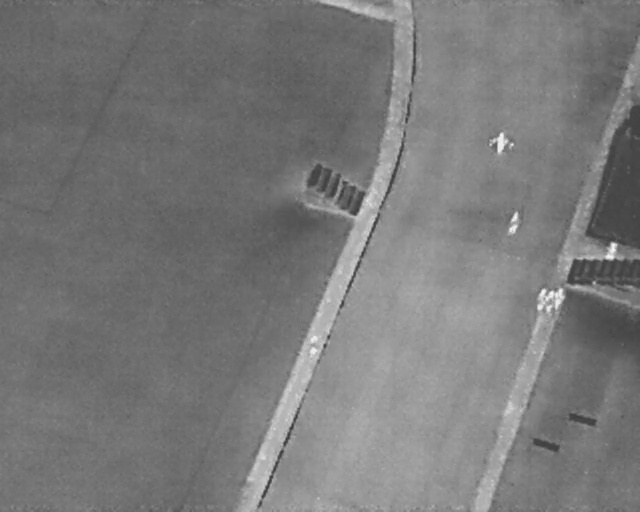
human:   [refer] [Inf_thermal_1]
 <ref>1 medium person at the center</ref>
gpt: <box>[[47, 66, 50, 68, 10]]</box>

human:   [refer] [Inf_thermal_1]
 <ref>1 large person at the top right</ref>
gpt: <box>[[76, 26, 80, 29, 6]]</box>

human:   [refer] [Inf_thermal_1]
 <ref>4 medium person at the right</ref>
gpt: <box>[[94, 47, 97, 49, 10], [82, 57, 86, 59, 9], [83, 58, 87, 59, 10], [85, 57, 89, 59, 13]]</box>